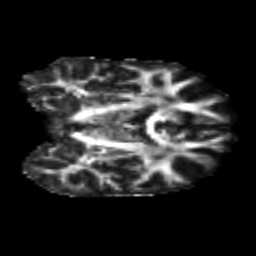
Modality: FA
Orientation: coronal
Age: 25
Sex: female
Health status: healthy
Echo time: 0.074 s